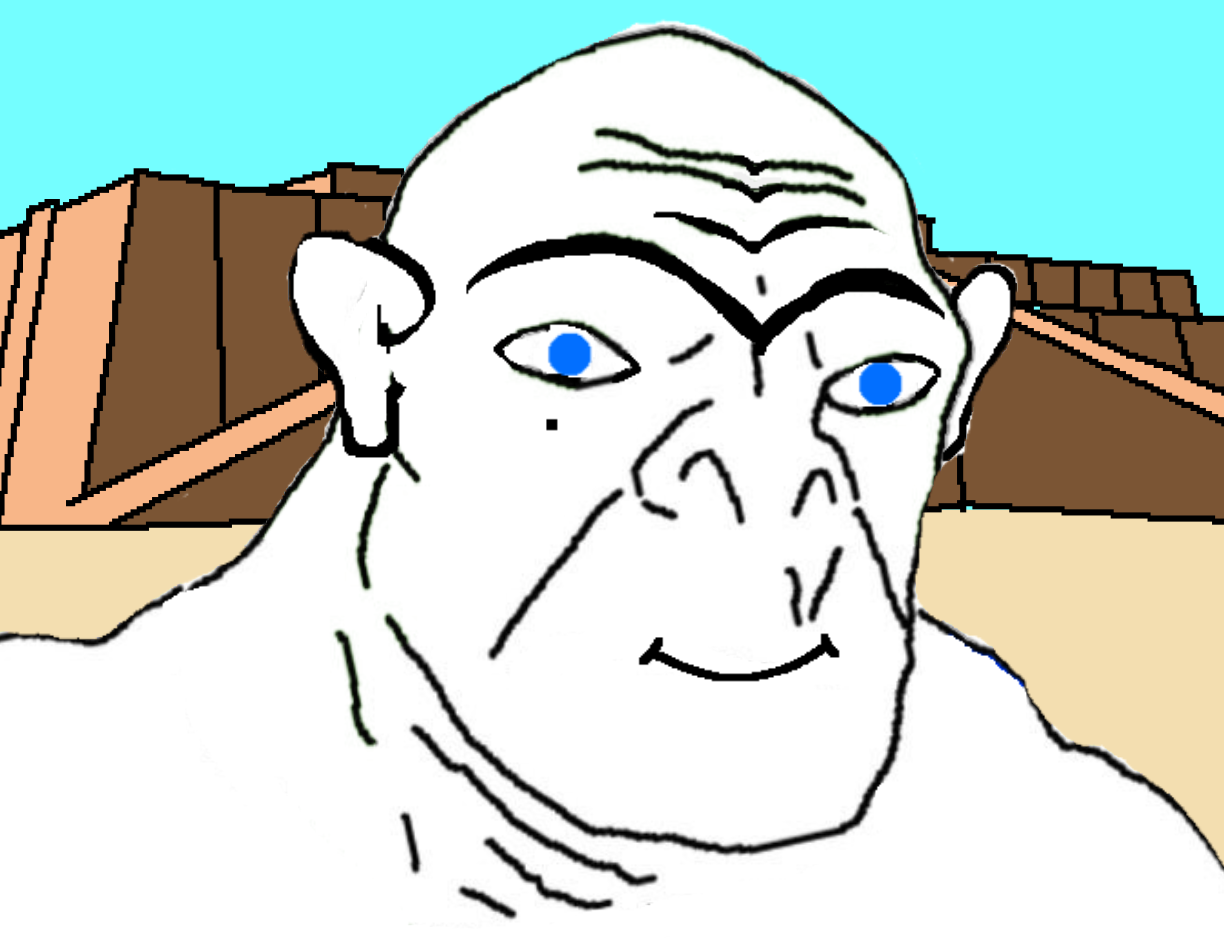
Label: 5_Wojak_with_Background